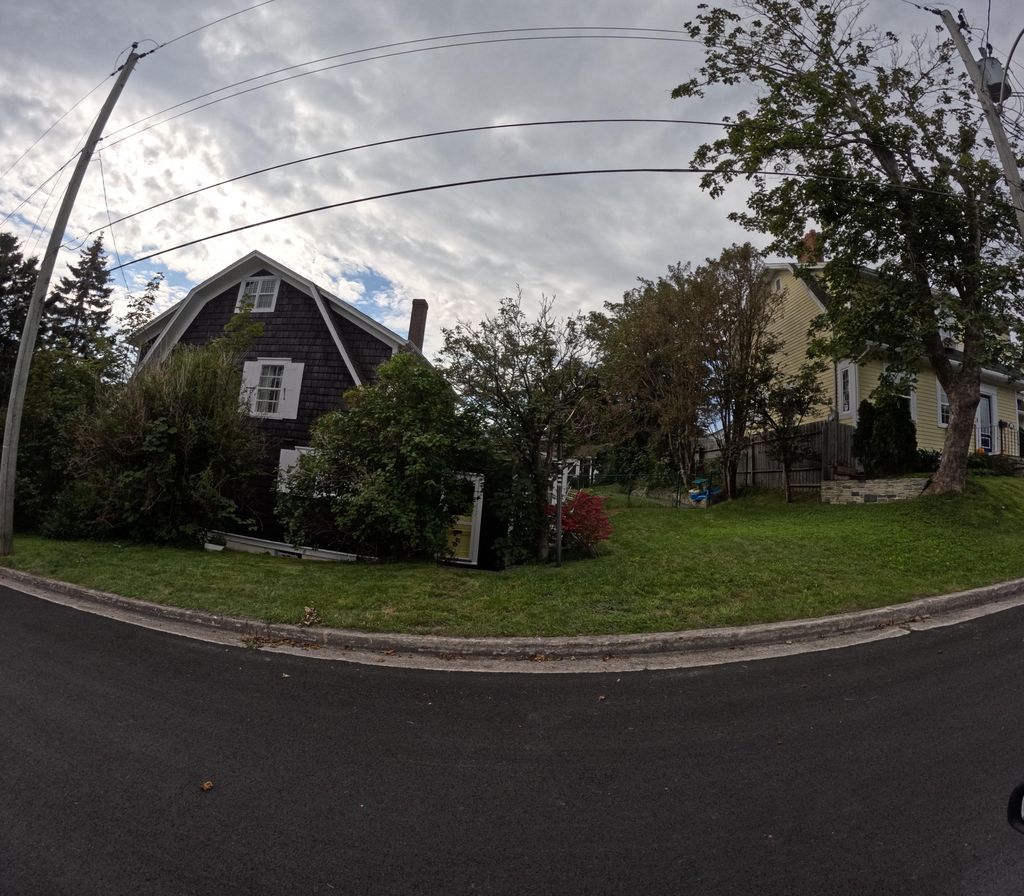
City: st_johns